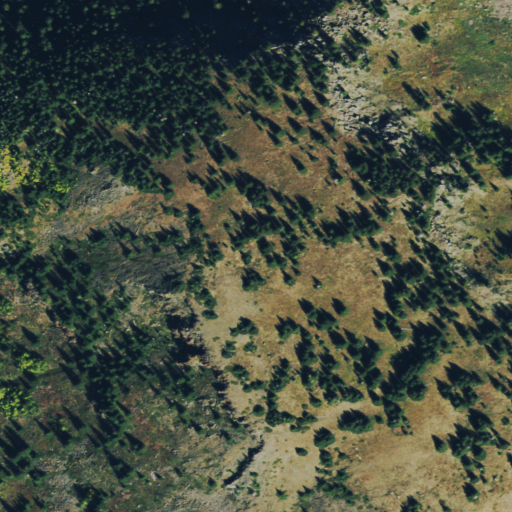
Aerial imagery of mountain in Colorado named Mount Welba containing evergreen forest, shrub, deciduous forest, grassland, and herbaceous wetlands